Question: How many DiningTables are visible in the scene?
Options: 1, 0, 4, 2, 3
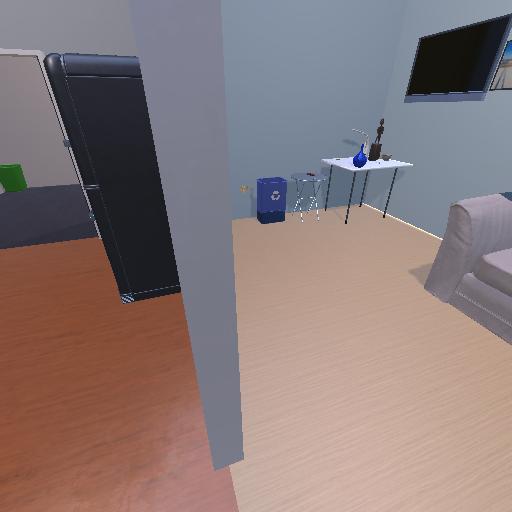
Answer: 1